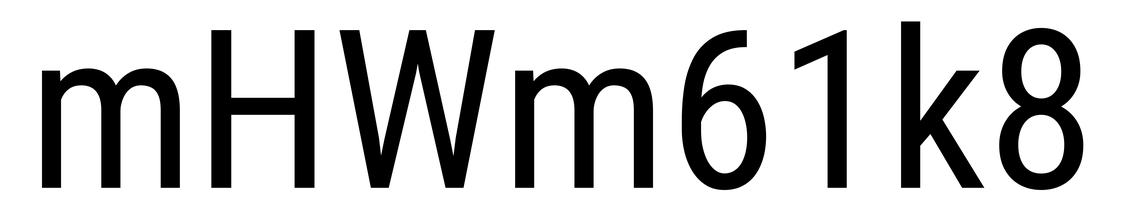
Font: Roboto_Condensed_Regular